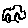
Label: car